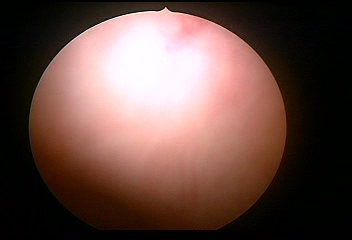
Modality: WLC
Class: Normal mucosa
Bladder cancer association: No